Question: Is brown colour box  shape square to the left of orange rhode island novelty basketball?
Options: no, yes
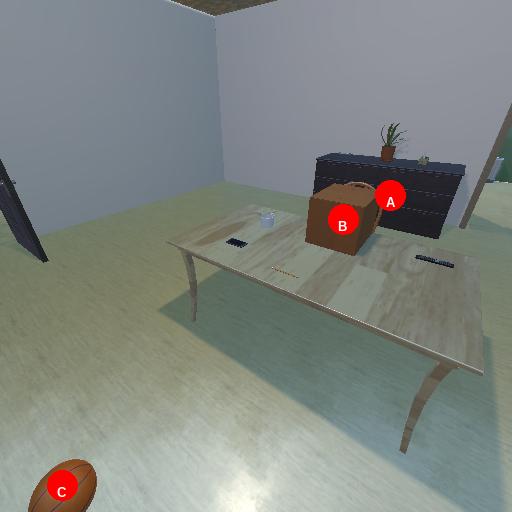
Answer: no